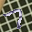
Label: 7